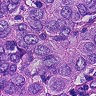
Metastatic tissue present: yes